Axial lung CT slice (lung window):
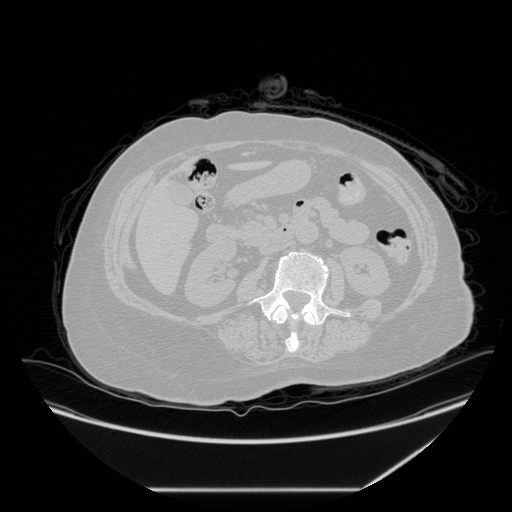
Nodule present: no